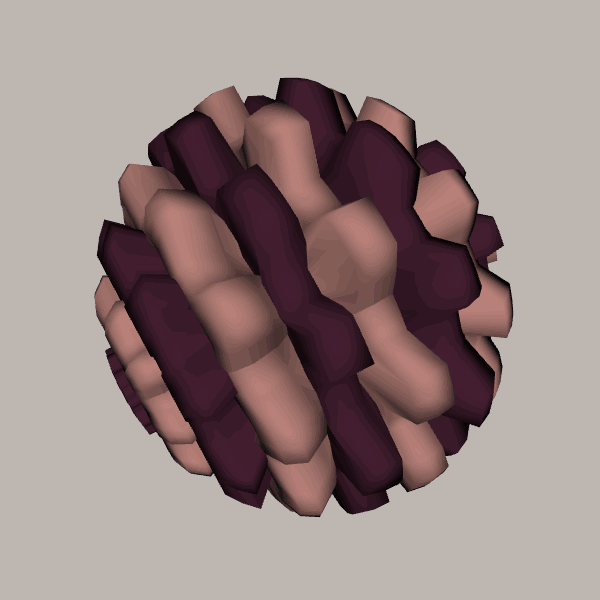
Background: light